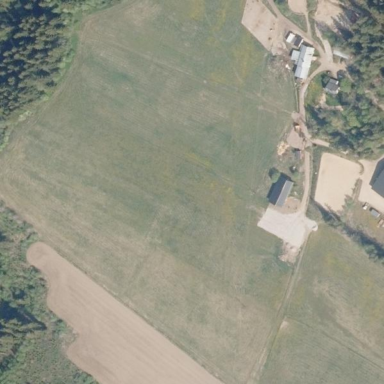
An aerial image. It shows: Farmland used as horse pasture.